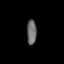
Tissue: prostate
Cell type: T cells
Senescence score: 0.3518
Nuclear area (px): 240
Mean DAPI intensity: 105.396